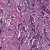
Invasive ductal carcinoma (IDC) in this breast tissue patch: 1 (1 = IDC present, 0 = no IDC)